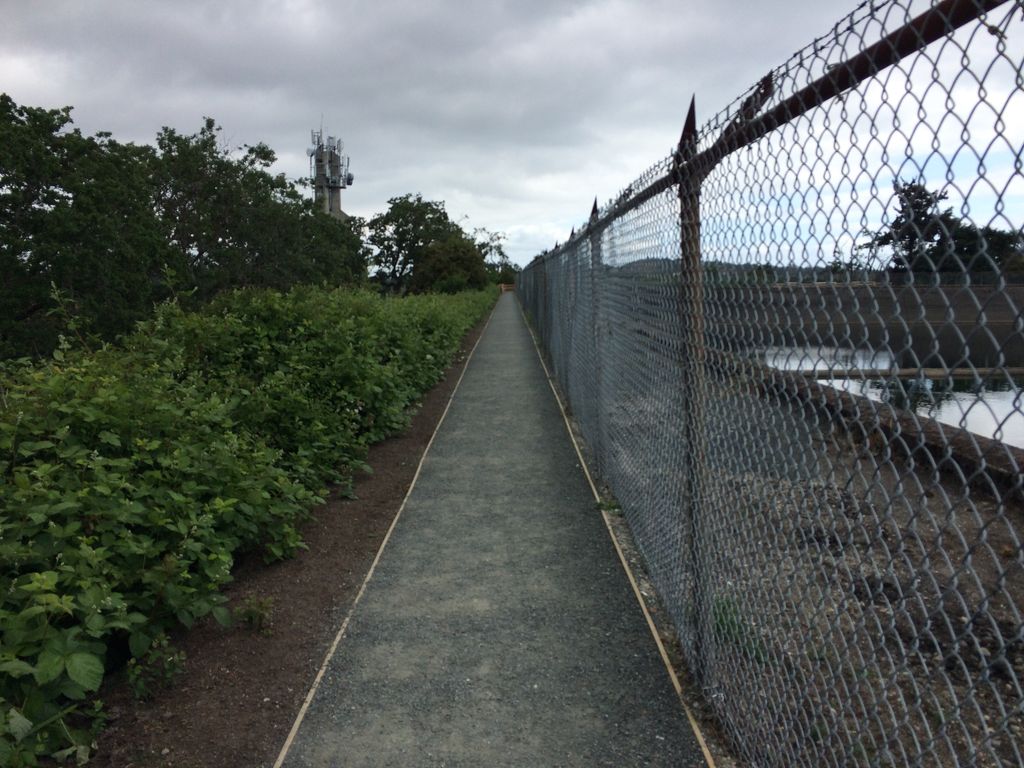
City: victoria